Question: I am trying to add a stroke around my hollow circle and its not appearing. Can someone help me please spot where I am going wrong and fix it please. Been stuck on this for ages and nothing seems to work!
This is how it currently looks when I run my code:

I want to add a stroke line around the outside of the hollow circle but my code isn't working and I don't know where I am going wrong. Would really appreciate some help.
Below is my code:
'''
- (void)drawMapRect:(MKMapRect)mapRect zoomScale:(MKZoomScale)zoomScale inContext:(CGContextRef)context
{
// Fill full map rect with some color.
CGRect rect = [self rectForMapRect:mapRect];
CGContextSaveGState(context);
CGContextAddRect(context, rect);
CGContextSetFillColorWithColor(context, [UIColor colorWithRed:0 green:255 blue:255 alpha:0.4f].CGColor);
CGContextFillRect(context, rect);
CGContextRestoreGState(context);
// Clip rounded hole.
CGContextSaveGState(context);
CGContextSetFillColorWithColor(context, [UIColor whiteColor].CGColor);
CGContextSetStrokeColorWithColor(context, [UIColor redColor].CGColor);
CGContextSetBlendMode(context, kCGBlendModeClear);
CGContextFillEllipseInRect(context, [self rectForMapRect:[self.overlay boundingMapRect]]);
CGContextSetLineWidth(context, 1);
CGContextStrokeEllipseInRect(context, [self rectForMapRect:[self.overlay boundingMapRect]]);
CGContextRestoreGState(context);
// Draw circle
[super drawMapRect:mapRect zoomScale:zoomScale inContext:context];
}
'''
FIXED - WORKING CODE:
'''
// Fill full map rect with some color.
CGRect rect = [self rectForMapRect:mapRect];
CGContextSaveGState(context);
CGContextAddRect(context, rect);
CGContextSetFillColorWithColor(context, [UIColor colorWithRed:0 green:255 blue:255 alpha:0.4f].CGColor);
CGContextFillRect(context, rect);
CGContextRestoreGState(context);
// Clip rounded hole.
CGContextSaveGState(context);
CGContextSetFillColorWithColor(context, [UIColor whiteColor].CGColor);
CGContextSetStrokeColorWithColor(context, [UIColor blueColor].CGColor);
CGContextSetLineWidth(context, 300);
CGContextStrokeEllipseInRect(context, [self rectForMapRect:[self.overlay boundingMapRect]]);
CGContextSetBlendMode(context, kCGBlendModeClear);
CGContextFillEllipseInRect(context, [self rectForMapRect:[self.overlay boundingMapRect]]);
CGContextRestoreGState(context);
// Draw circle
[super drawMapRect:mapRect zoomScale:zoomScale inContext:context];
'''
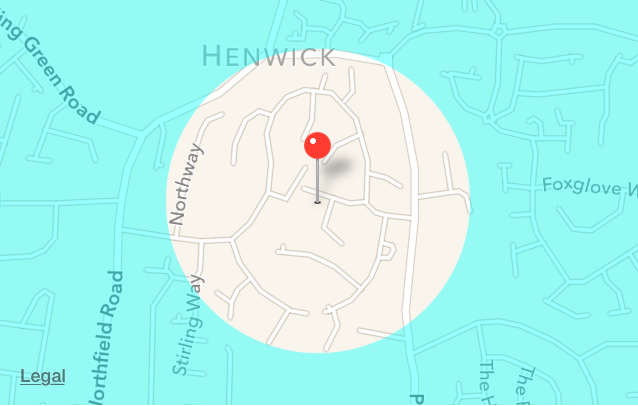
Answer: Do this: CGContextSetLineWidth(context, 1); before the stroke is applied.